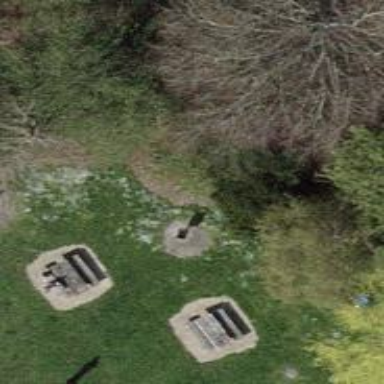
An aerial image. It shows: BBQ amenity.